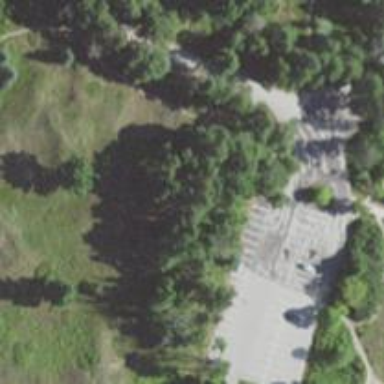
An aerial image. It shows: Parking area with asphalt surface.